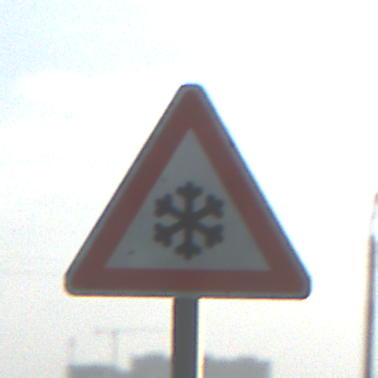
Verkehrszeichen: SchneeOderEisglaette
Umgebung: Outdoor, Suburban
Tageszeit: MorningAfternoon
Wetter: PartlyCloudy
Licht: Natural
Jahreszeit: NotSpecified
Kontrast: HighContrast